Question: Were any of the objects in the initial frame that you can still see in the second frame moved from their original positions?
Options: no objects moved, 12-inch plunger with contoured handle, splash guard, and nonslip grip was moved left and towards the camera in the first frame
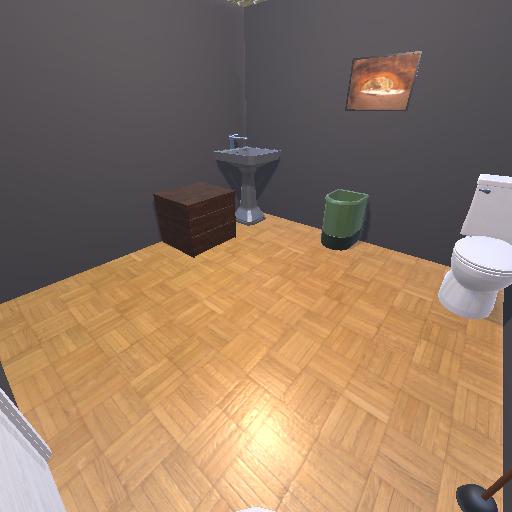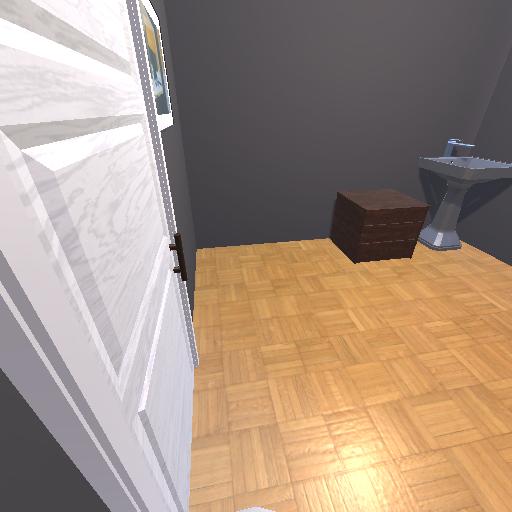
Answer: no objects moved